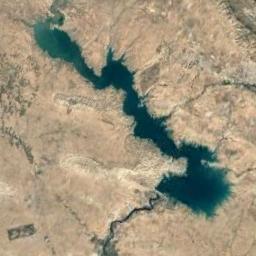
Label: lake